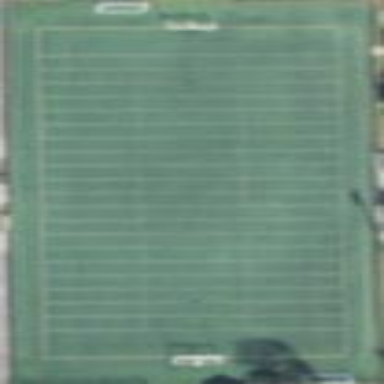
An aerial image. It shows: American football pitch for leisure and sport activities.